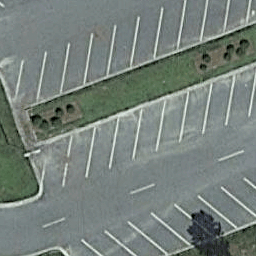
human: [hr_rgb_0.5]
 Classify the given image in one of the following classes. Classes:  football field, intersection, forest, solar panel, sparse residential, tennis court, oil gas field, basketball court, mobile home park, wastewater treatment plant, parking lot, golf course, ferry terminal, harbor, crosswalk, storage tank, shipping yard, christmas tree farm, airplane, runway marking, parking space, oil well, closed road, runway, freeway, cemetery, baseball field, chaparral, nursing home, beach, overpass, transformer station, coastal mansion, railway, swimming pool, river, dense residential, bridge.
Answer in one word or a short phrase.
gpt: parking space